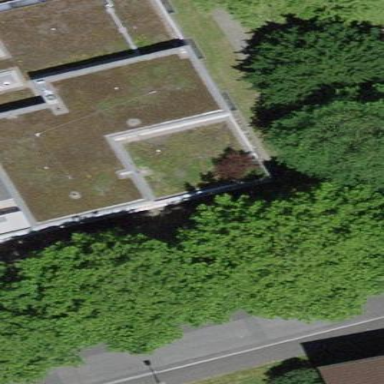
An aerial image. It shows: Bicycle parking shed on top of building's roof.